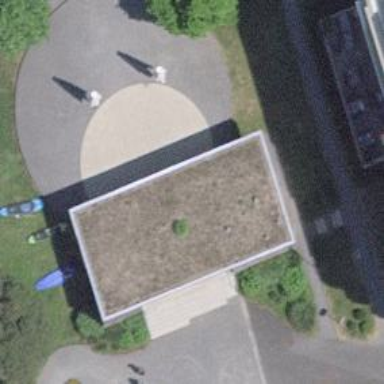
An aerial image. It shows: Toilets are available here.